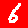
Digit: 6